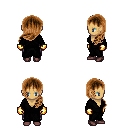
a pixel art fantasy rpg character, female body template, human, tanned skin, gray robe, metal pants, brown left-swept hairstyle, gold gloves, maroon shoes, four views (front, back, left, right), 2x2 character sprite sheet, small pixel art, hard edges, no anti-aliasing